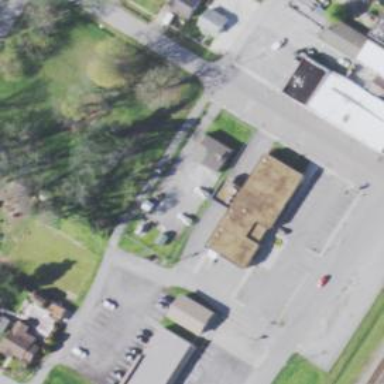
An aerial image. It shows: Post office.